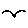
Label: bird